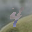
Label: 4